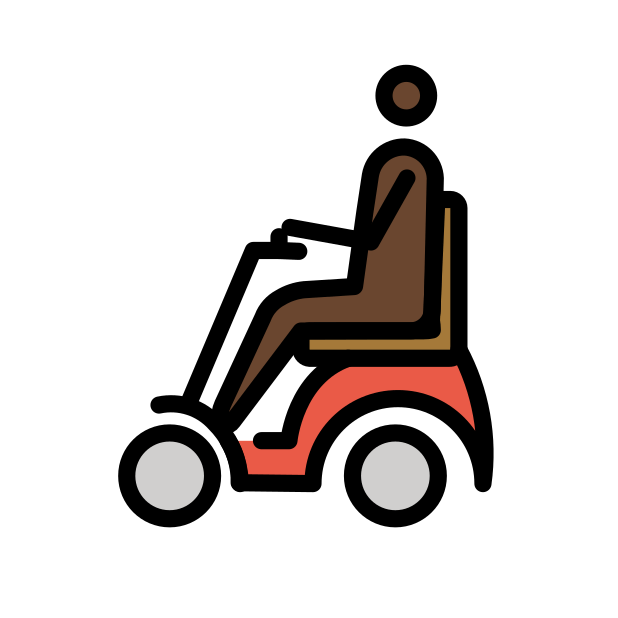
man in motorized wheelchair: dark skin tone